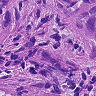
Metastatic tissue present: yes